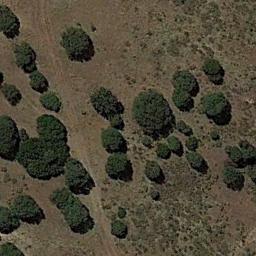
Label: chaparral